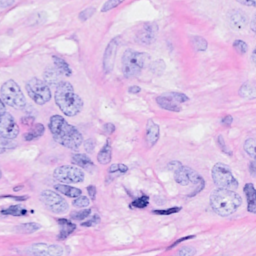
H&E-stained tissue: Breast